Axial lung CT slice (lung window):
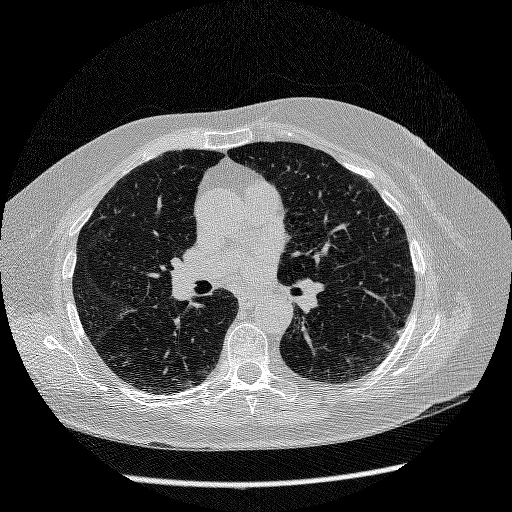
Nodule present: no